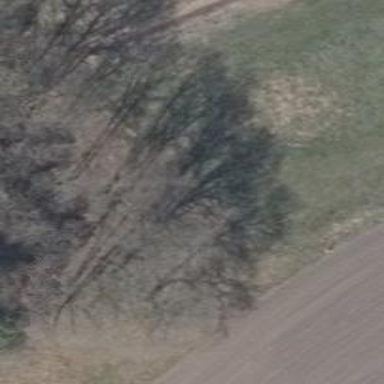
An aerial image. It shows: Track with grade 4 tracktype.